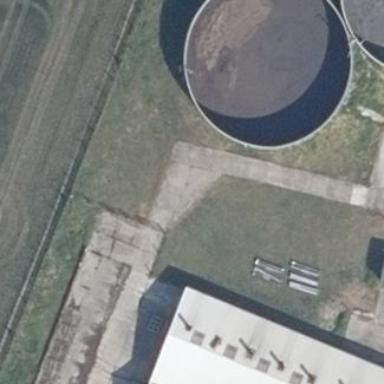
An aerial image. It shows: Silo building.